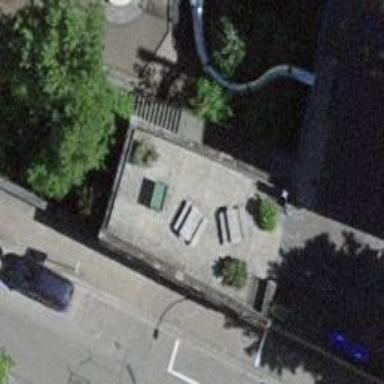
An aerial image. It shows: Picnic table located in leisure land area.